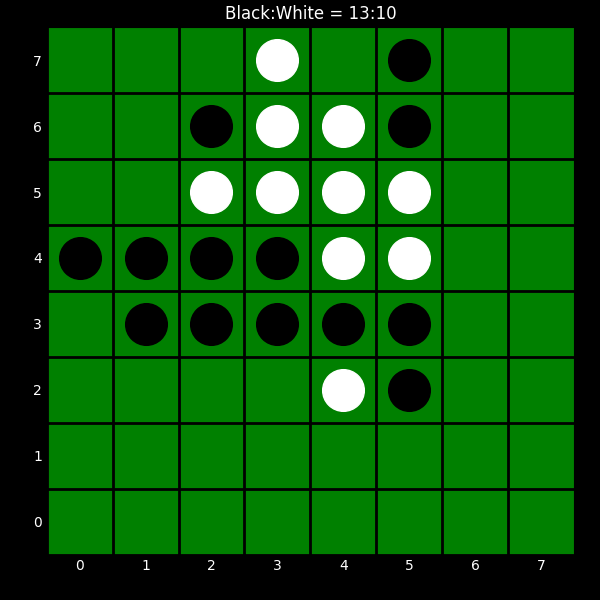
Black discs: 13
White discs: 10